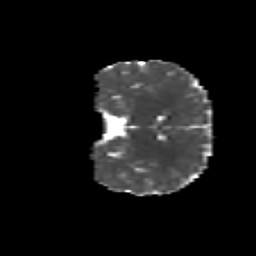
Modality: MD
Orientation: coronal
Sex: female
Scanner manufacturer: siemens
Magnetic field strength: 3 T
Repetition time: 5 s
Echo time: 0.071 s